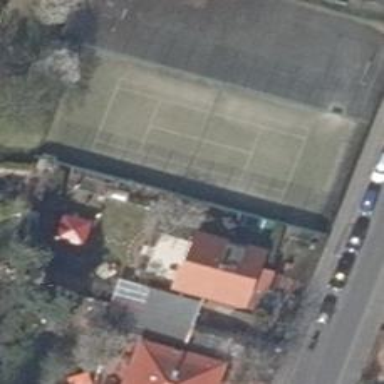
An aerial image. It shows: Tennis court enclosed by fence.